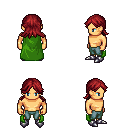
a pixel art fantasy rpg character, male body template, human, tanned skin, green cape, teal pants, brunette loose hair, metal boots, four views (front, back, left, right), 2x2 character sprite sheet, small pixel art, hard edges, no anti-aliasing